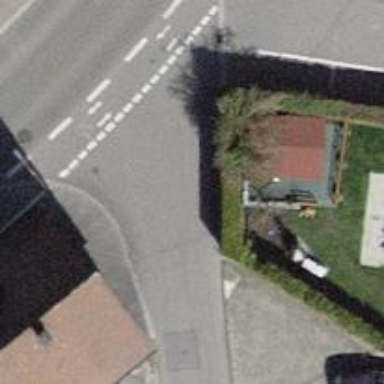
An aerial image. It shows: Asphalt road in residential area.